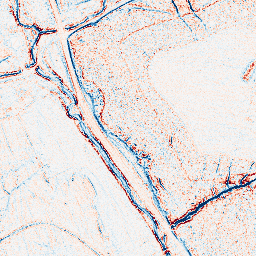
Category: edge_preserving
Decomposition family: anisotropic_diffusion
Decomposition parameters: iterations: 5
kappa: 100
gamma: 0.1
Upsampling method: quadratic
Upsampling parameters: scale: 8
Upsampling scale: 8